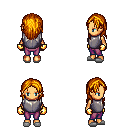
a pixel art fantasy rpg character, female body template, human, tanned skin, steel chest armor, magenta pants, dark blonde long hairstyle, gold gloves, white slippers, four views (front, back, left, right), 2x2 character sprite sheet, small pixel art, hard edges, no anti-aliasing